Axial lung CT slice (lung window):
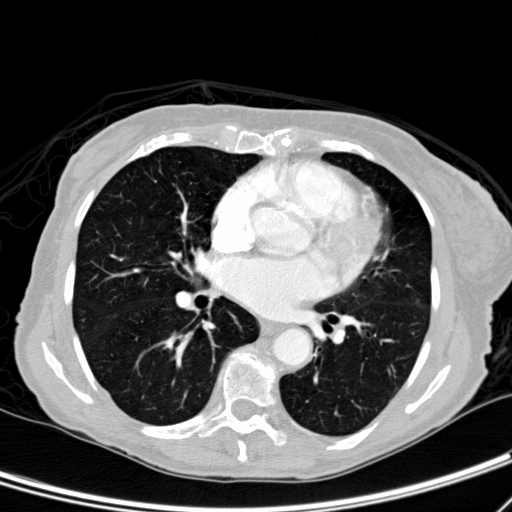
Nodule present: no